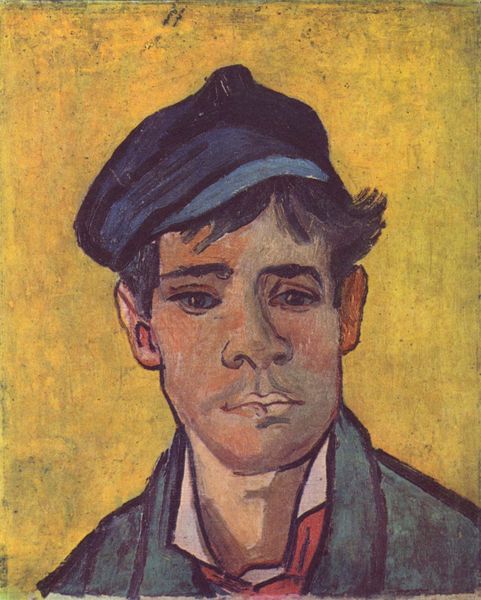
Titel: Junger Mann mit Mütze
Künstler: Vincent van Gogh
Standort: Zürich.
Institution: Sammlung Nathan
Schlagwörter: blau, gemälde, kopf, mann, schatten, weiß, cezanne, gelb, grün, impressionismus, ocker, braun, bunt, grau, haar, hintergrund, hut, kreide, licht, mund, nase, ohr, orange, profil, schwarz, stirn, blick, rot, tuch, expressionismus, malerei, anzug, hemd, jacke, jung, kappe, mütze, augen, gesicht, knoten, kragen, trauer, bildnis, hals, holland, portrait, porträt, öl, einsam, auge, haare, mantel, augenbrauen, frontal, kinn, kontrast, lippe, lippen, ohren, rosa, schräg, schultern, traurig, hellblau, umrisse, farben, modern, farbe, linien, van gogh, arbeiter, dunkelblau, krawatte, ernst, brauen, halstuch, pupillen, junge, nachdenklich, augenbraue, hemdkragen, schild, knabe, geld, linear, kontur, wirbel, acryl, wirr, matrose, nasenlöcher, vincent van gogh, kravatte, junger mann, rasiert, balu, gelv, schildmütze, weißer kragen, schief, goldgrund, umrisslinien, strähnen, vincent, bahnwärter, kantig, kreidezeichnung, bedrückt, postbote, verzogen, jugendlicher, lächig, kehlkopf, sträne, krawattenknoten, schiebermütze, braungebrannt, hutu, junge mit seemansmütze, schwarze umrisse, gelber hintergrund, rotes hemd, schiefes gesicht, jaut